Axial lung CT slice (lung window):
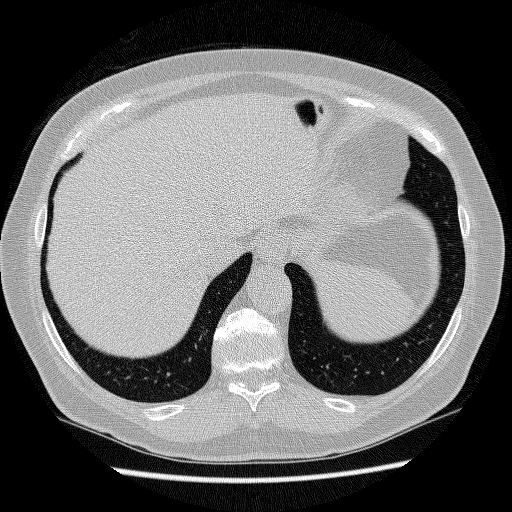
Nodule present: no